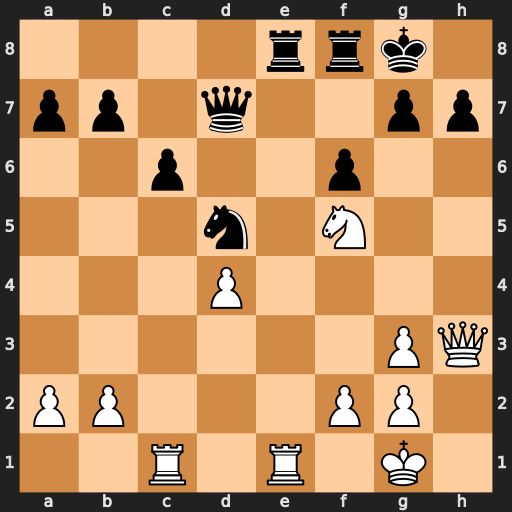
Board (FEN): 4rrk1/pp1q2pp/2p2p2/3n1N2/3P4/6PQ/PP3PP1/2R1R1K1
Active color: w
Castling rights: -
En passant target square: -
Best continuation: Nh6+ gxh6 Qxd7